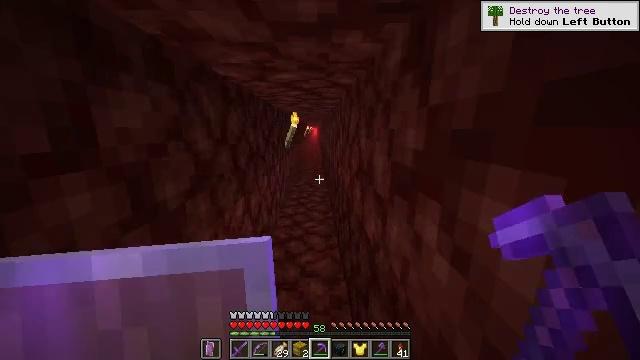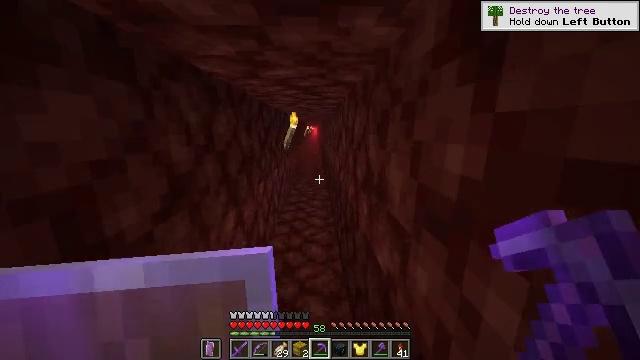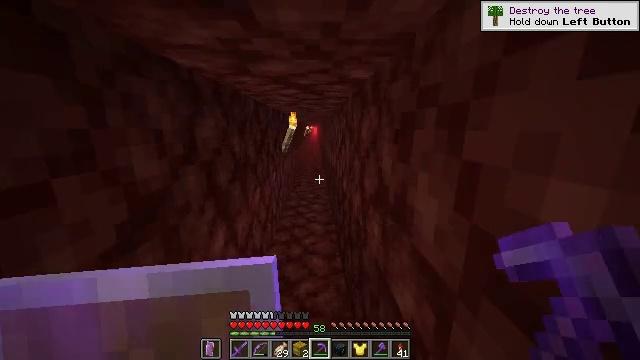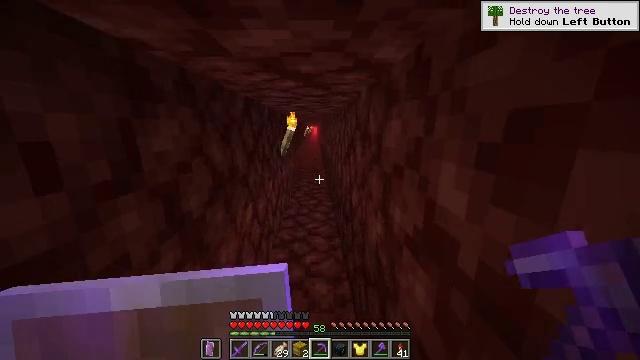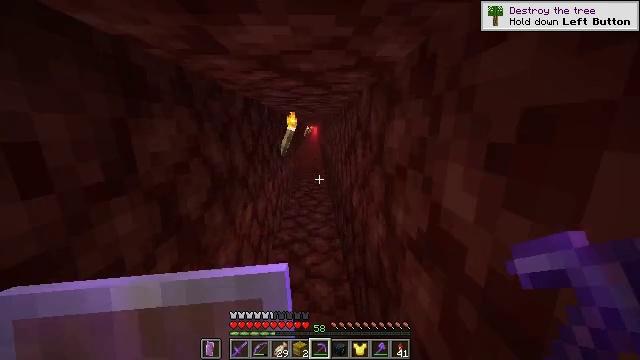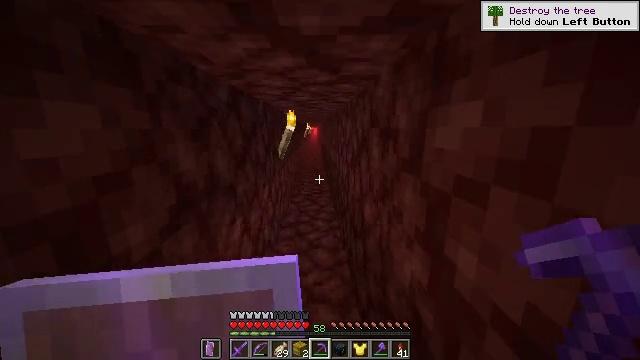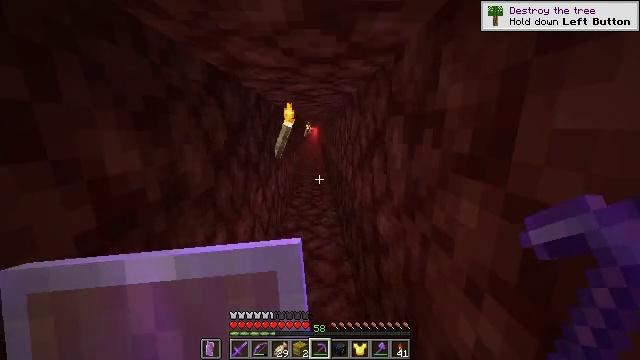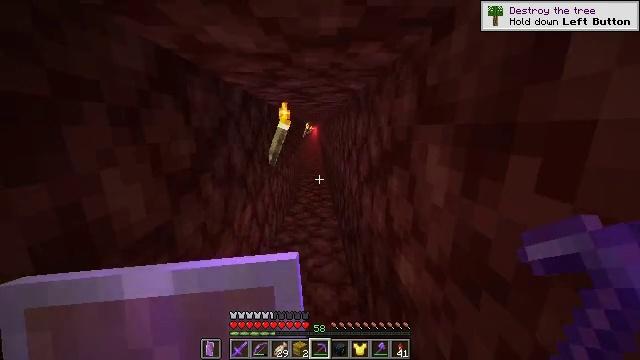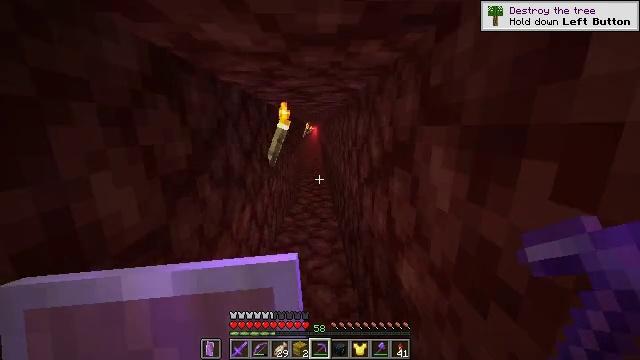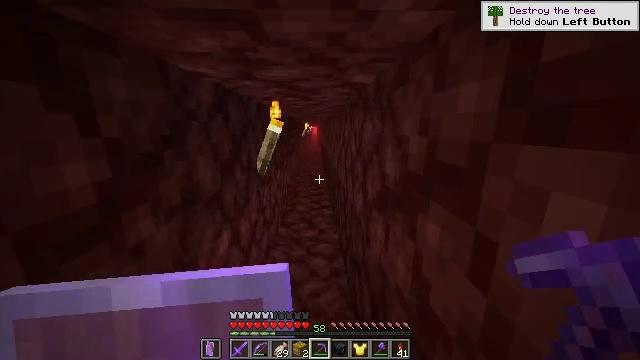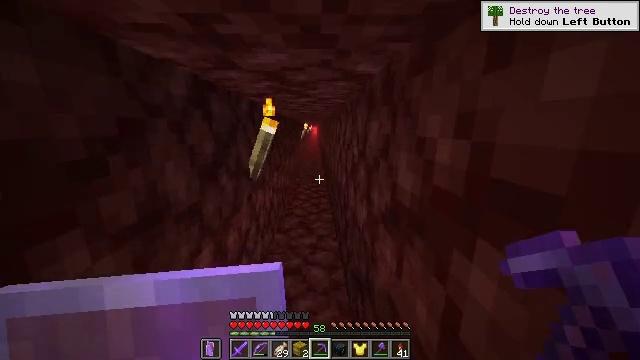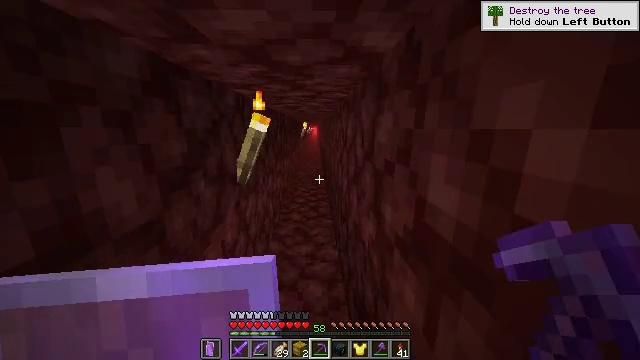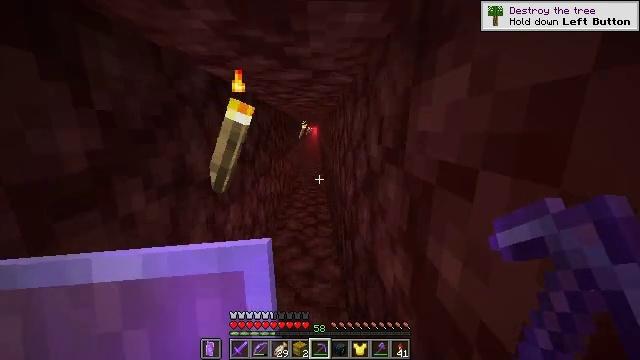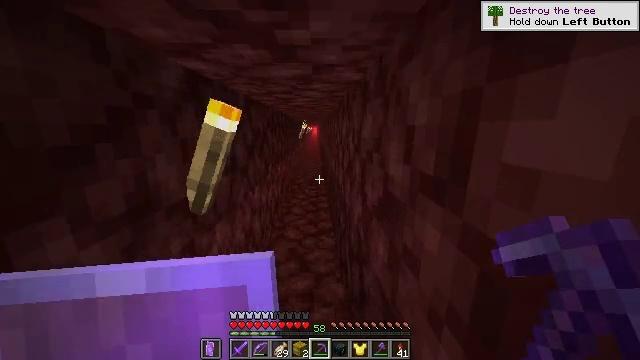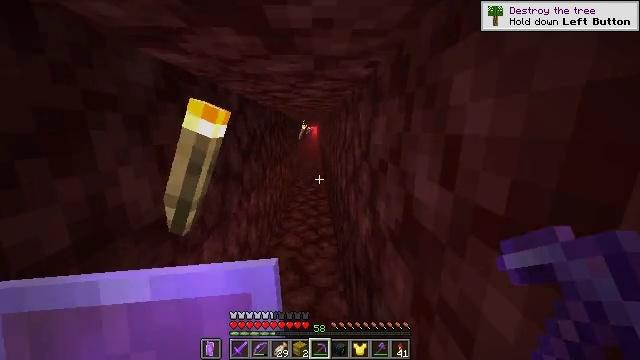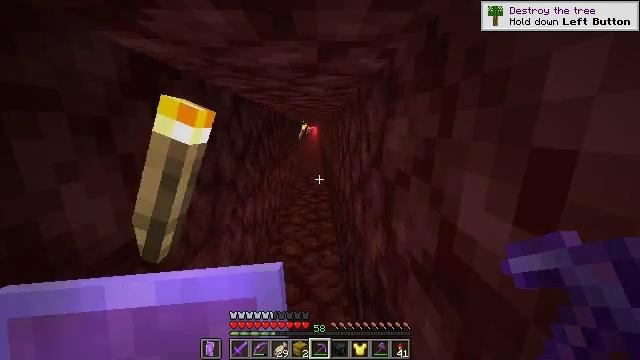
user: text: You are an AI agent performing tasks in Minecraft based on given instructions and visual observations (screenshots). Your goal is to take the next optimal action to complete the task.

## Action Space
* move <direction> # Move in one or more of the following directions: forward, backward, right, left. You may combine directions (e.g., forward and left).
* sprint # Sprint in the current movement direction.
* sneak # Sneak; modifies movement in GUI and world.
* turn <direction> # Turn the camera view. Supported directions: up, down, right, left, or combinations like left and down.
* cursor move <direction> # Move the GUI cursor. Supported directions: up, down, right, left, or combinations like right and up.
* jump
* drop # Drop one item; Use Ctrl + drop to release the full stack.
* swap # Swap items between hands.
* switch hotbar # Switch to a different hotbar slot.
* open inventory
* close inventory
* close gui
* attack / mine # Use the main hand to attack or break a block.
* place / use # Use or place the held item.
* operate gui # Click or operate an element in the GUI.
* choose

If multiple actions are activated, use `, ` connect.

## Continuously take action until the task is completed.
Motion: motion action
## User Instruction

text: Extract nether gold ore from the Netherrack.
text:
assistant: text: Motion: move forward, sprint
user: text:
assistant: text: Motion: move forward, sprint
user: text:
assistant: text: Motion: move forward, sprint
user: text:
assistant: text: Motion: move forward, sprint
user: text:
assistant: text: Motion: move forward, sprint
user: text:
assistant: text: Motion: move forward, sprint
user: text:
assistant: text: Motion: move forward, sprint
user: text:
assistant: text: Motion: move forward, sprint
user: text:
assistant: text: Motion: move forward, sprint
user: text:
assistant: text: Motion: move forward, sprint
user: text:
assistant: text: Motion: move forward, sprint
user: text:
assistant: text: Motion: move forward, sprint
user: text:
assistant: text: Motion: move forward, sprint
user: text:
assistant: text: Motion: move forward, sprint
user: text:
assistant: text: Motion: move forward, sprint
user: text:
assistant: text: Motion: move forward, sprint
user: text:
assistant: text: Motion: move forward, sprint
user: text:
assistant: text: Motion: move forward, sprint
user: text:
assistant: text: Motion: move forward, sprint
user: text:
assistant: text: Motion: move forward, sprint
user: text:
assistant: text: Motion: move forward, sprint
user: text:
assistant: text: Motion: move forward, sprint
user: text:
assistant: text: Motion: move forward, sprint
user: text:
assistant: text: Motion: move forward, sprint
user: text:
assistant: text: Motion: move forward, sprint
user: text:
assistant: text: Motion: move forward and move left, sprint
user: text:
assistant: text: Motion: move forward and move left, sprint
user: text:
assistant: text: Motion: move forward and move left, sprint
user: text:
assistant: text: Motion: move forward and move left, sprint
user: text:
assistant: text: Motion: move forward, sprint